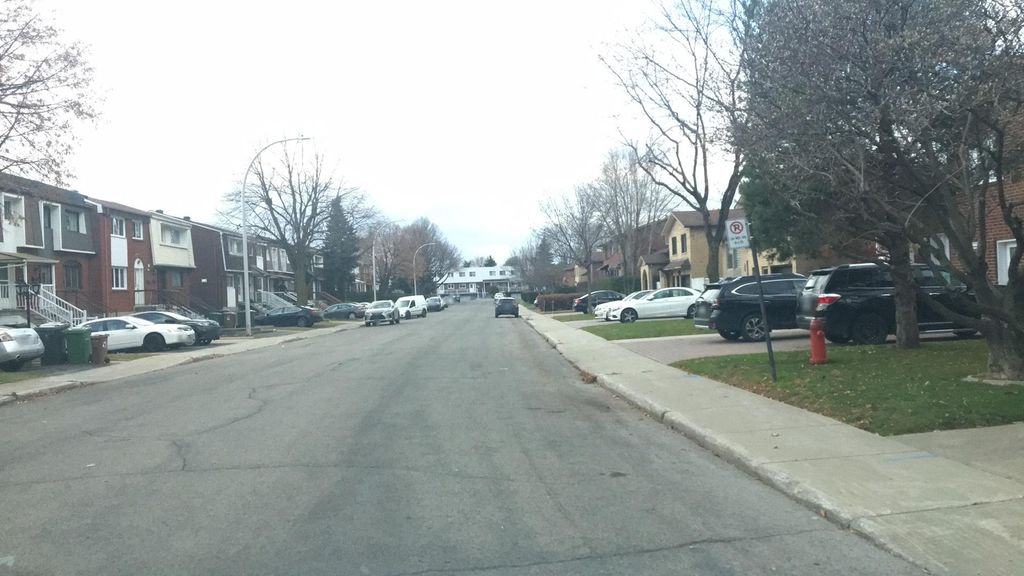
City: montreal